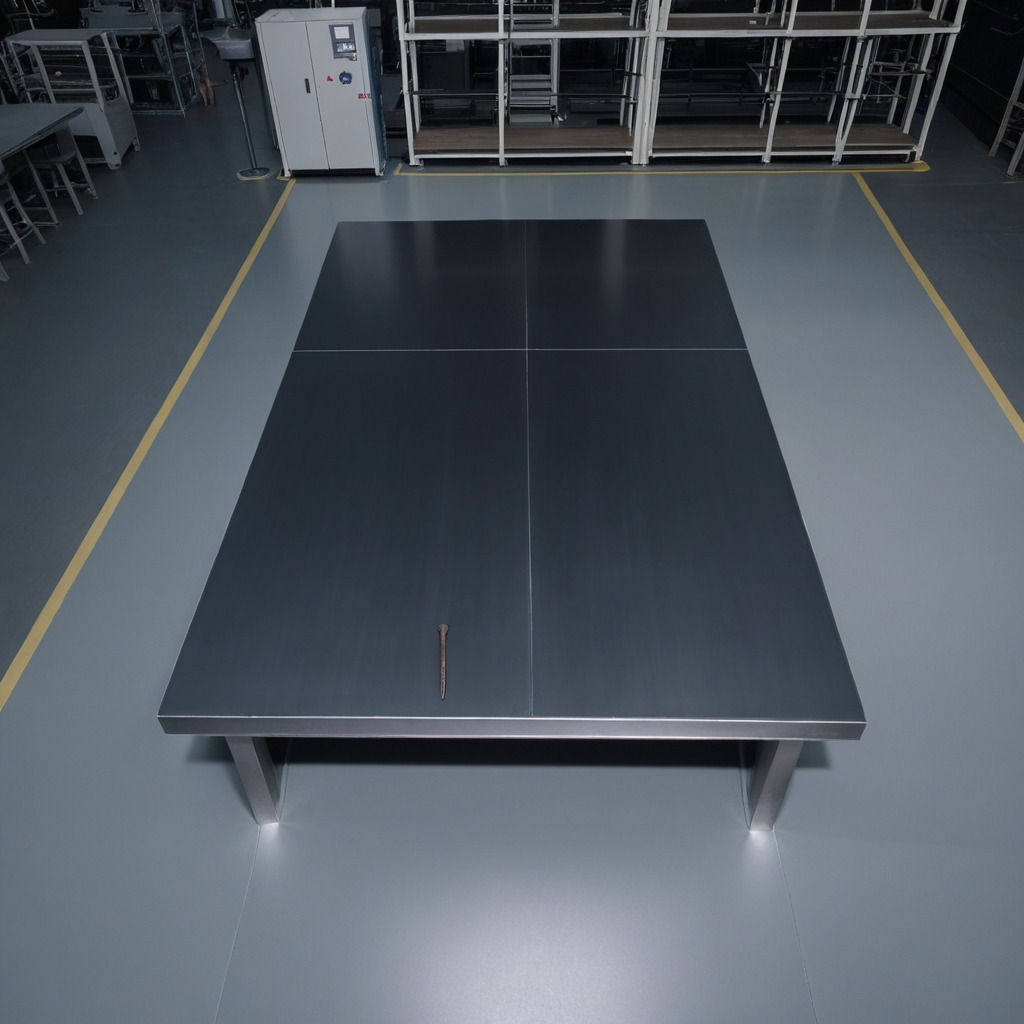
A nail is lying on the tabletop.